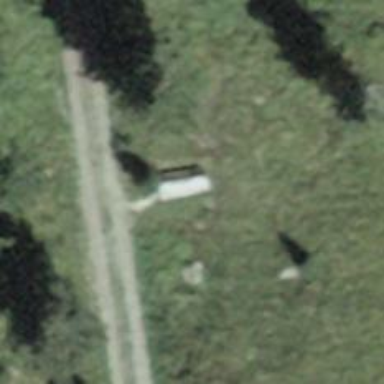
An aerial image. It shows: Bench for seating.